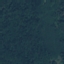
Label: Forest